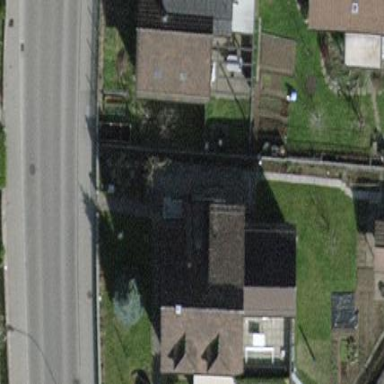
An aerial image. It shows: Detached building.